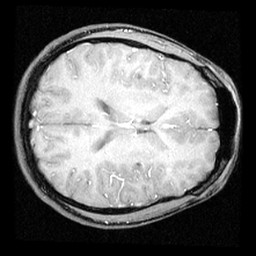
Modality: inplaneT1
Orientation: axial
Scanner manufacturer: ge
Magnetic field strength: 3 T
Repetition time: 0.2 s
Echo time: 0.0036 s